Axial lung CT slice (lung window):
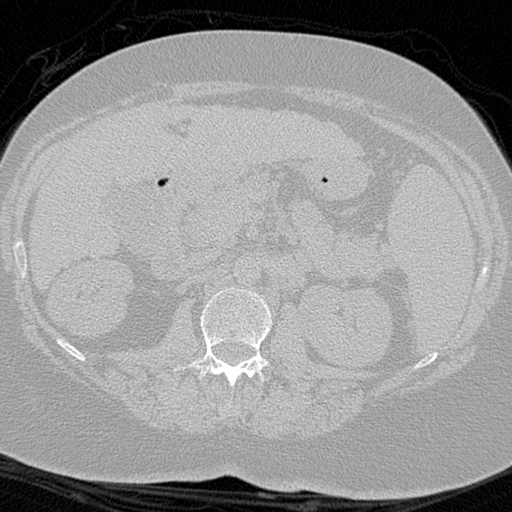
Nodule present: no